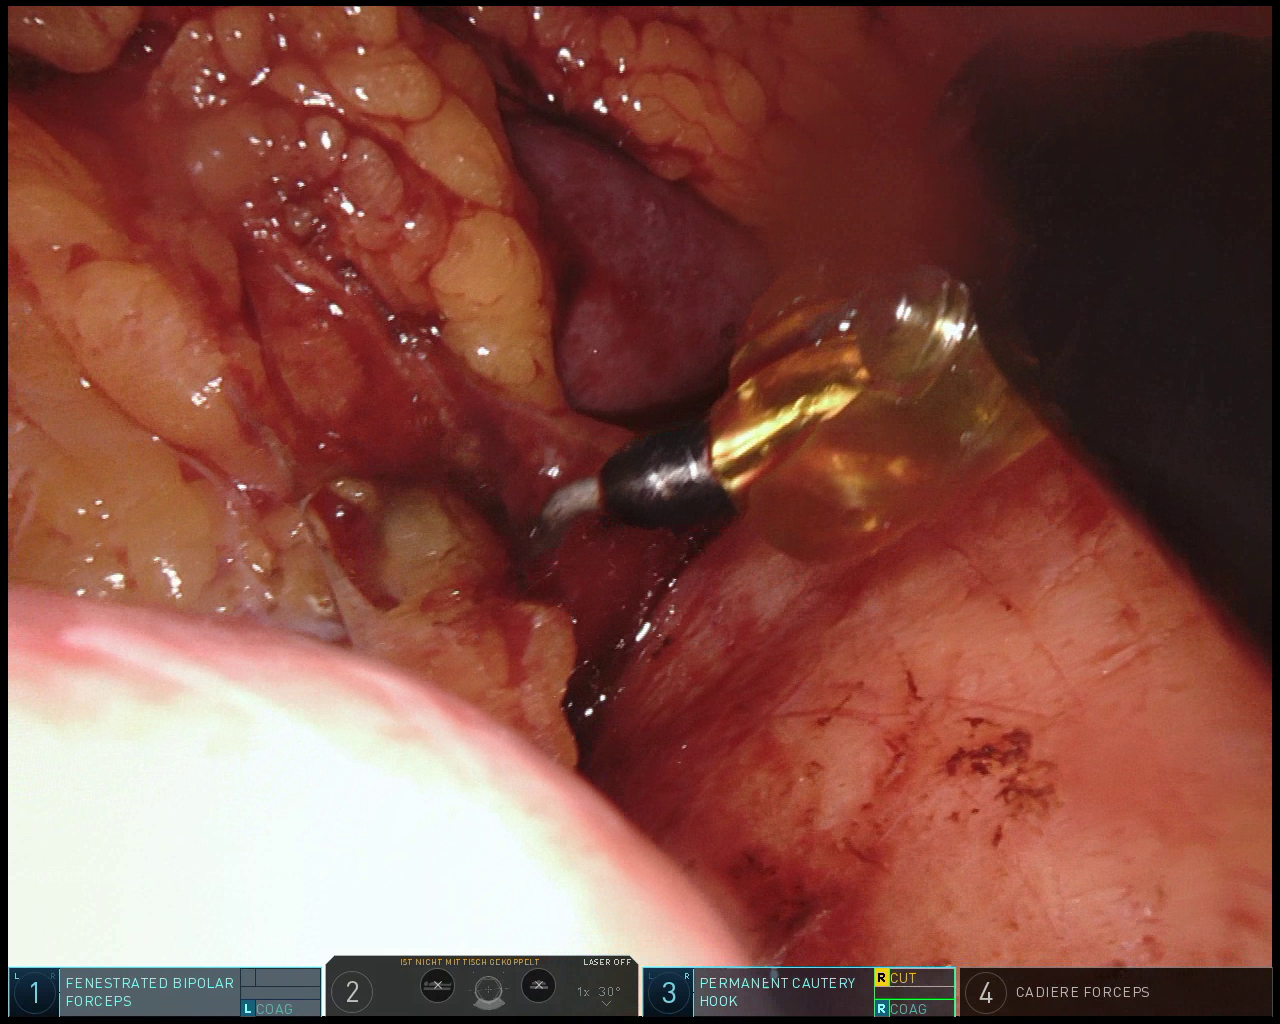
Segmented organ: spleen
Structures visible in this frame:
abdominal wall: no
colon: yes
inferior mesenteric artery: no
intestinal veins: no
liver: no
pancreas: no
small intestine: no
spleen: yes
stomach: no
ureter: no
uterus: no
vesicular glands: no